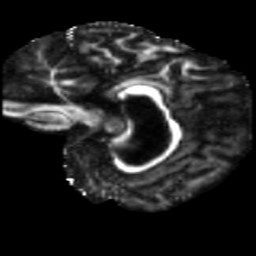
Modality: FA
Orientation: sagittal
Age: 53
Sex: female
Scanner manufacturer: siemens
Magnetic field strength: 3 T
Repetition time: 5.47 s
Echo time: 0.0854 s